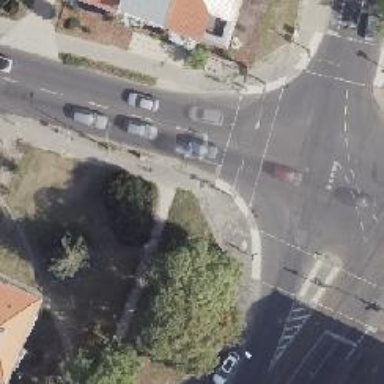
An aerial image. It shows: Road with traffic signals.